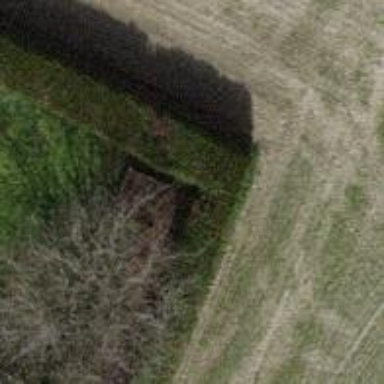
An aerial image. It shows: Hedge acting as barrier.